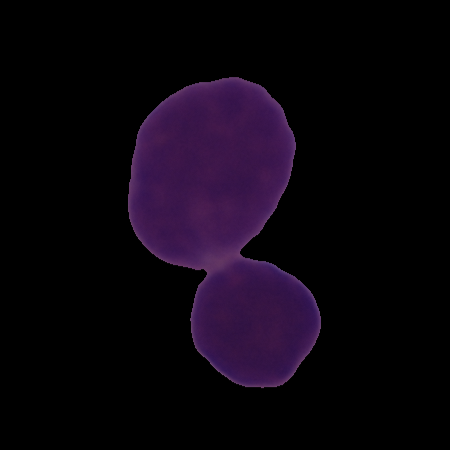
Label: healthy